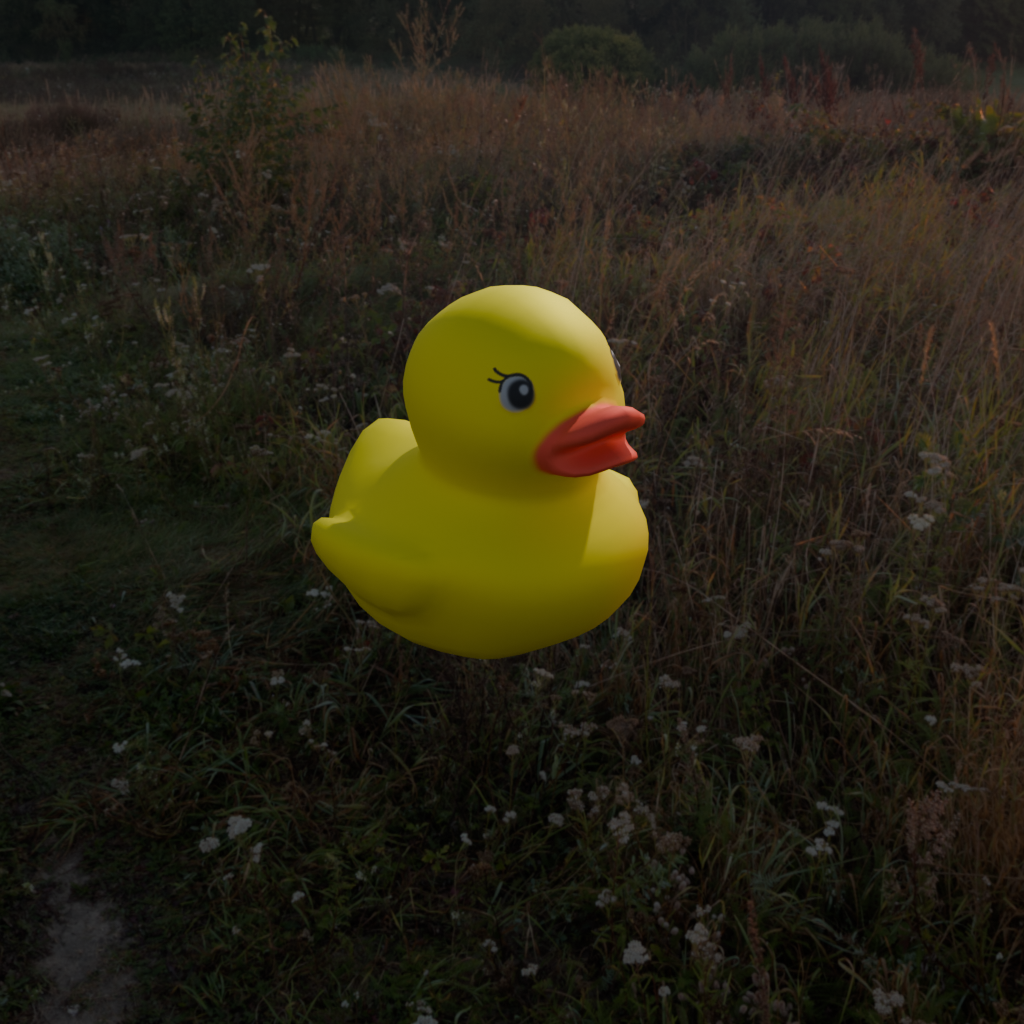
an image of a yellow rubber duck seen from <front_right> in a meadow at dawn with paths through the vegetation.